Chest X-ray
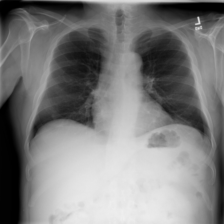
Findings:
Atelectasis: negative
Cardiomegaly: negative
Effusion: negative
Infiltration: negative
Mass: negative
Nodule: negative
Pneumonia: negative
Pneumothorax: negative
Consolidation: negative
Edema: negative
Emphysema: negative
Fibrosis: negative
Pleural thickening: negative
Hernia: negative